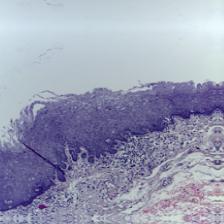
Diagnosis: Normal